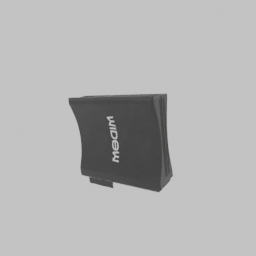
Label: electronics